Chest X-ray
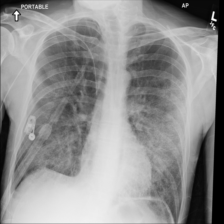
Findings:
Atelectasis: negative
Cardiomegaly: negative
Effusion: negative
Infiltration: positive
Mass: negative
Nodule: negative
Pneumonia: negative
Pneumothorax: negative
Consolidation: negative
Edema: negative
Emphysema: negative
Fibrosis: negative
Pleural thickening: negative
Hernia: negative